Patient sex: F
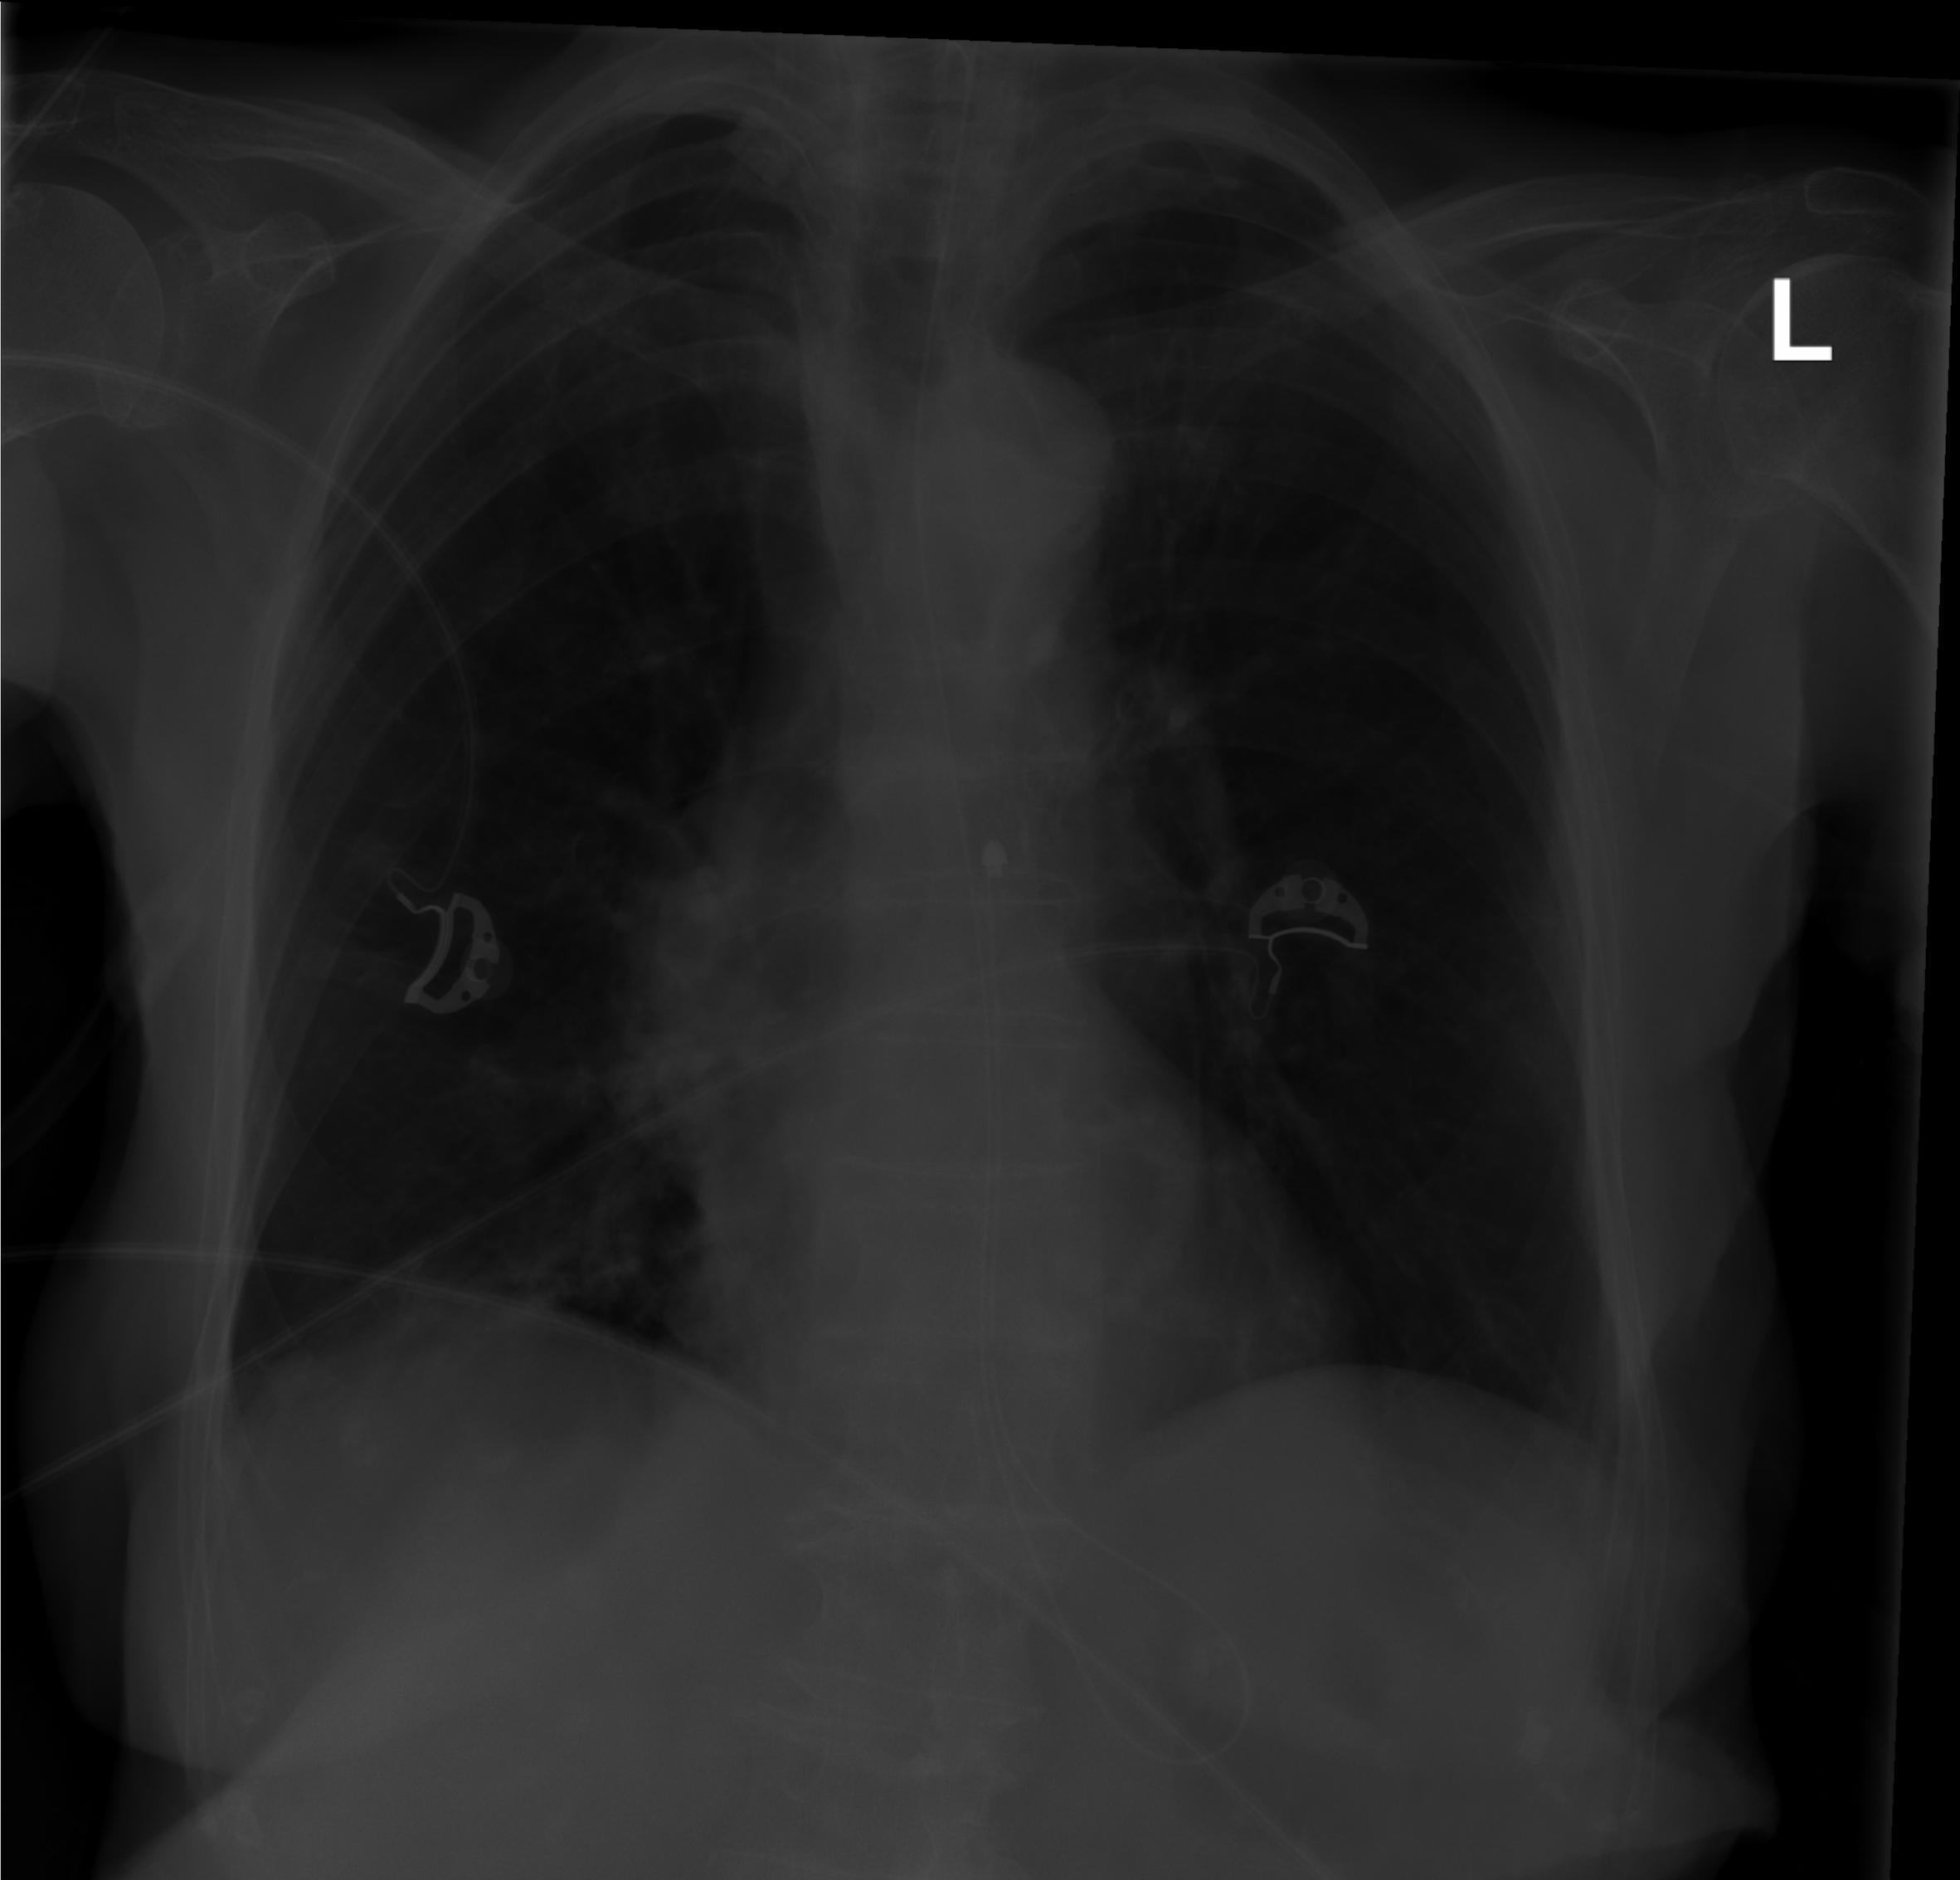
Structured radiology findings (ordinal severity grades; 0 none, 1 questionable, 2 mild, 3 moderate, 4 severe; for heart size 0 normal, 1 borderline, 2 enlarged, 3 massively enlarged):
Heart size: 0
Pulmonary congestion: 0
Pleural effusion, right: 0
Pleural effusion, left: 0
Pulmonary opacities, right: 2
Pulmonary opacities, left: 0
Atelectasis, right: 0
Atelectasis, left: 0